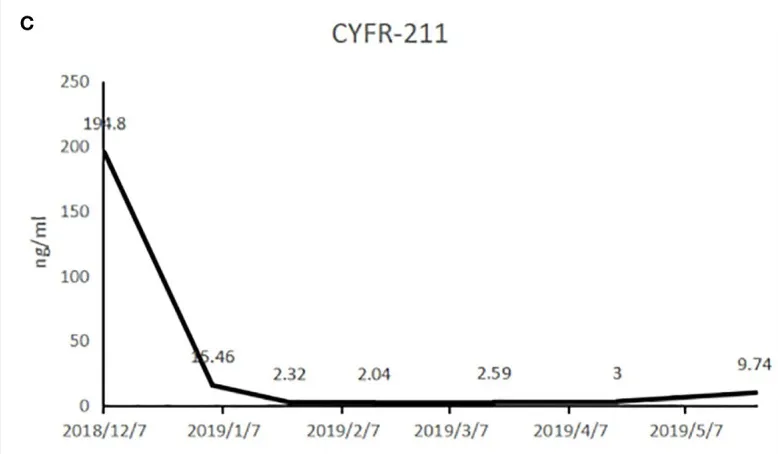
The tumor markers after treatment with Herceptin combined with chemotherapy. CYFR-211. Decreased after treatment with Herceptin combined with chemotherapy.
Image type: chart (chart)